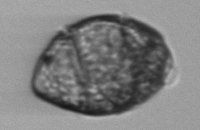
Label: Margalefidinium